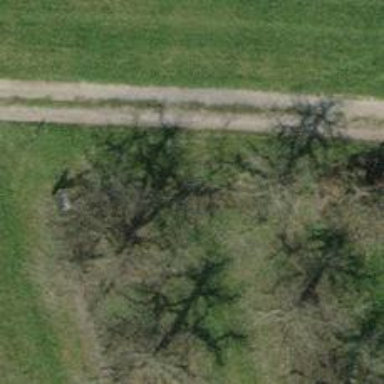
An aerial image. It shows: Row of trees in natural setting.